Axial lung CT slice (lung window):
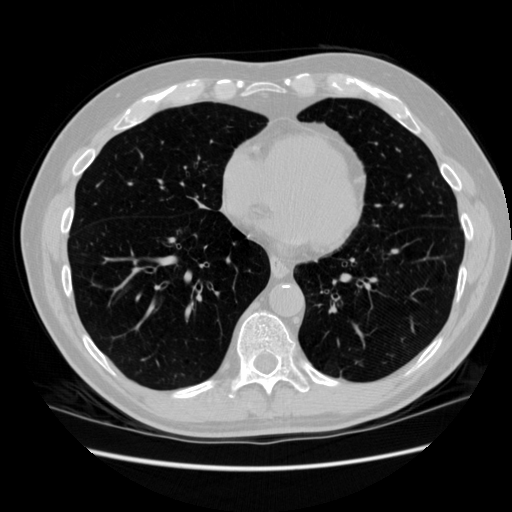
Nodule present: no